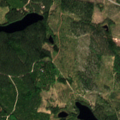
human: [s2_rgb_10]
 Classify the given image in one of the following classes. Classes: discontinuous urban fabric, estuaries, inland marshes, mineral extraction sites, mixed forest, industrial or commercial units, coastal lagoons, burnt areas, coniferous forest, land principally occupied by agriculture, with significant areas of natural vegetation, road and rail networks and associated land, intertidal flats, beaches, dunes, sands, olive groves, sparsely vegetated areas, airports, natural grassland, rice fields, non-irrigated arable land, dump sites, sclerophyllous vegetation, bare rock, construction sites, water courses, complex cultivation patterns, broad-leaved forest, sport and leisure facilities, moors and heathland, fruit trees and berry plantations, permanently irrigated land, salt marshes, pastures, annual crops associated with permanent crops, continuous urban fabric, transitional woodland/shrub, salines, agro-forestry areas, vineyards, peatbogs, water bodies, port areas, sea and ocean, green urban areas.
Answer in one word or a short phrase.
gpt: coniferous forest, mixed forest, transitional woodland/shrub